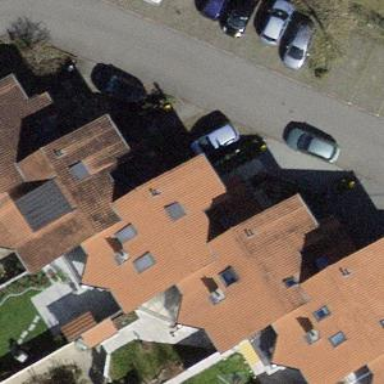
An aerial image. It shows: Building with tiled roof.